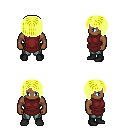
a pixel art fantasy rpg character, male body template, human, dark skin, maroon tunic, teal pants, gold pageboy hairstyle, black shoes, four views (front, back, left, right), 2x2 character sprite sheet, small pixel art, hard edges, no anti-aliasing